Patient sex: M
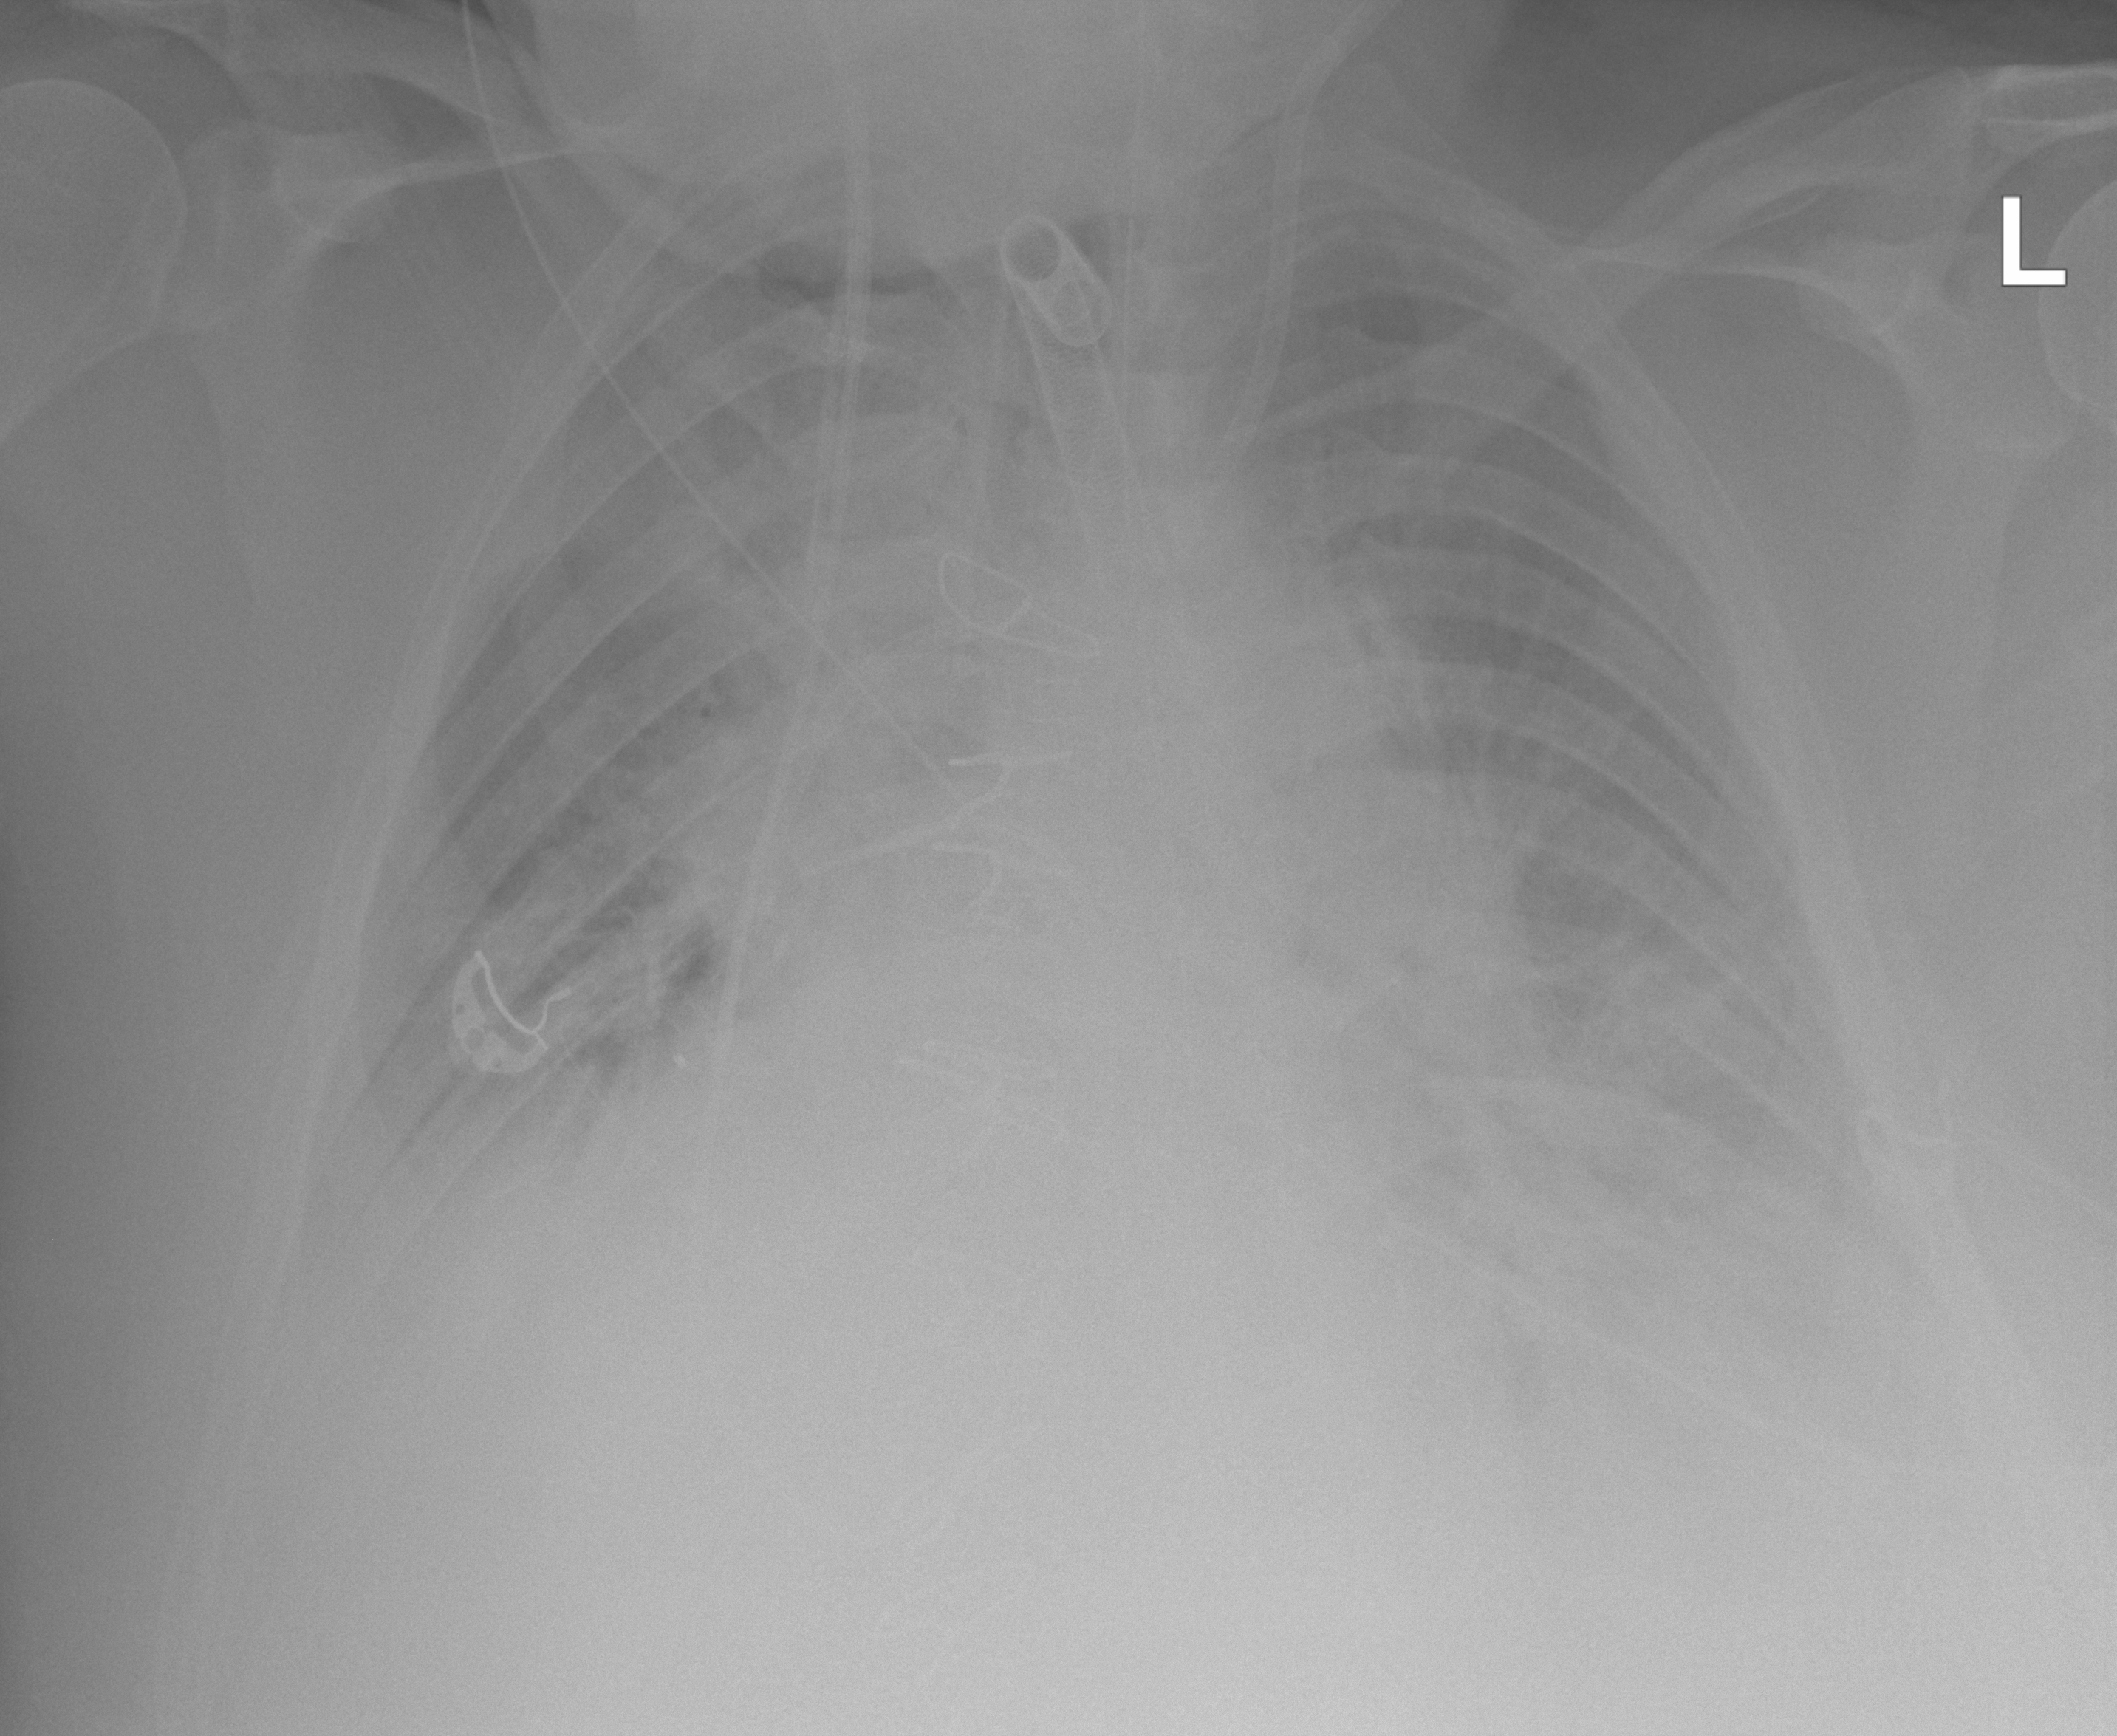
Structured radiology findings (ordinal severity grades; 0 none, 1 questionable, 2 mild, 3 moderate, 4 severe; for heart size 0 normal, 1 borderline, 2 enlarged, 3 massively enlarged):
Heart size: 2
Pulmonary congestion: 2
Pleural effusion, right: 3
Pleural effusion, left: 2
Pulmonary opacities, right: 1
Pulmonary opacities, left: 2
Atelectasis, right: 2
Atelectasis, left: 2